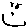
Label: smiley face